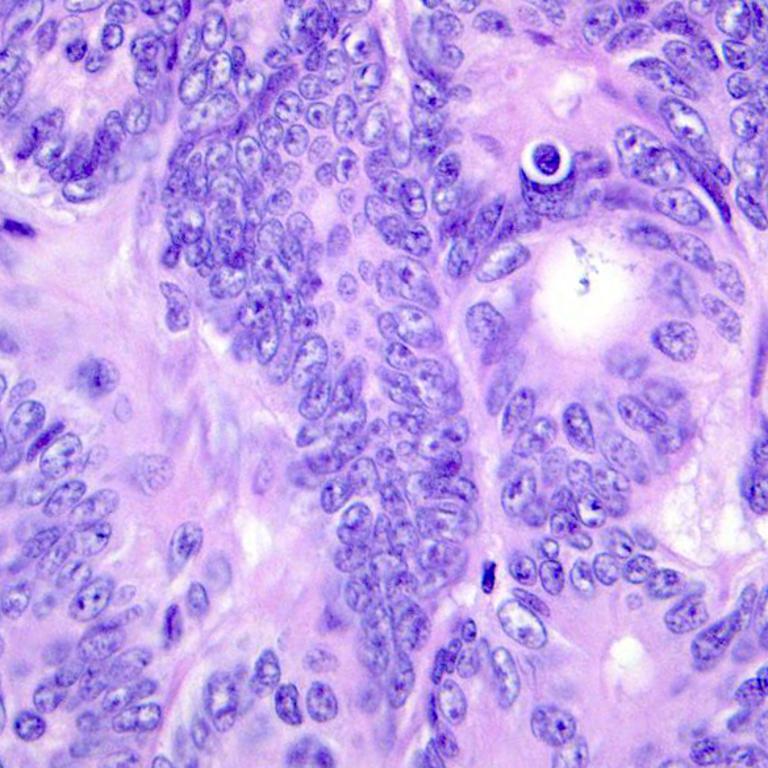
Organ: colon
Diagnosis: adenocarcinomas